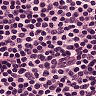
Metastatic tissue present: no